Question: Where is it located?
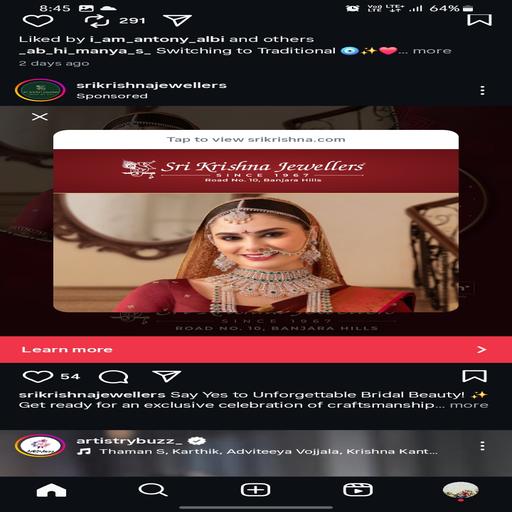
Answer: Banjara Hills